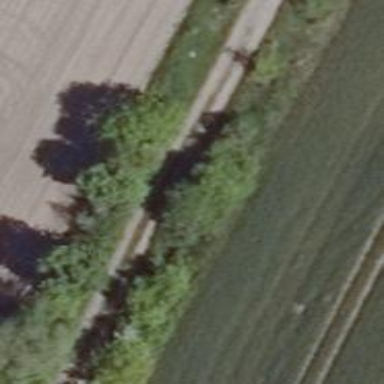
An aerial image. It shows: Row of trees in natural setting.